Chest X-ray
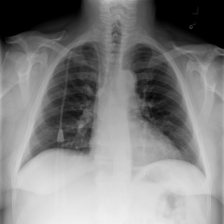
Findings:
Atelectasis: negative
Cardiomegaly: negative
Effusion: negative
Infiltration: negative
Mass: negative
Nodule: negative
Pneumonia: negative
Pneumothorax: negative
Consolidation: negative
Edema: negative
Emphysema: negative
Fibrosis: negative
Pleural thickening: negative
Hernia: negative